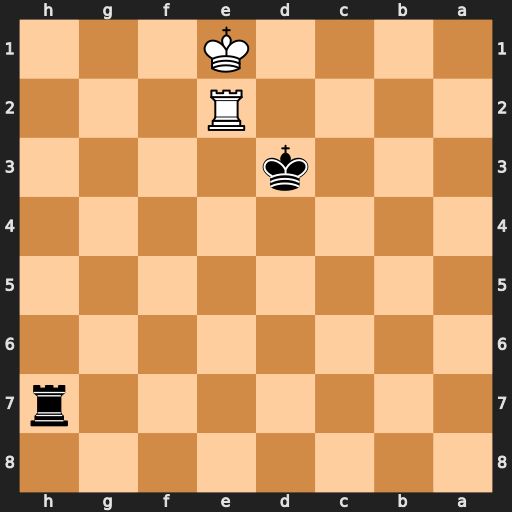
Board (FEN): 8/7r/8/8/8/3k4/4R3/4K3
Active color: b
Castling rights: -
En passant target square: -
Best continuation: Rh1+ Kf2 Rh2+